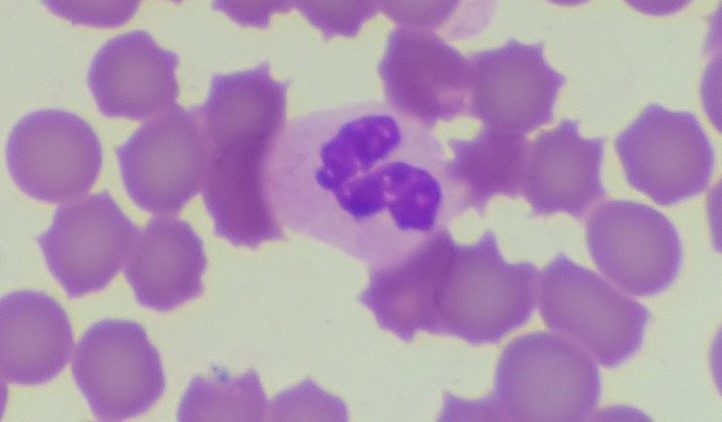
White blood cell type: Neutrophil